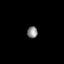
Tissue: prostate
Cell type: Fibroblasts
Senescence score: 0.7369
Nuclear area (px): 118
Mean DAPI intensity: 138.381